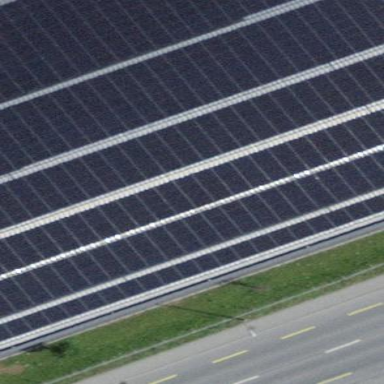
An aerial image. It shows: Solar power generator using photovoltaic panels.